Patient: sex M, age 55
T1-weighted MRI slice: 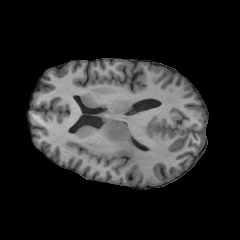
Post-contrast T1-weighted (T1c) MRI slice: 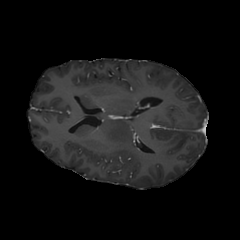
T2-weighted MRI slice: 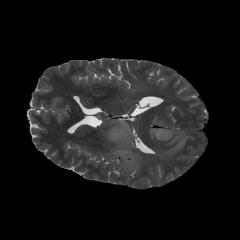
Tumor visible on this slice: yes
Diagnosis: Astrocytoma, IDH-wildtype
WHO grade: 2